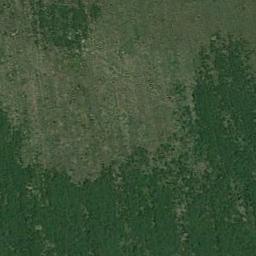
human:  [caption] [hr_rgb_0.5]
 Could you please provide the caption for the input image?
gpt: There is no grass in some parts of the meadow .

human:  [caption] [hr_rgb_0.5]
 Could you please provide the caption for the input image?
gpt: This meadow has different sparsity in different places .

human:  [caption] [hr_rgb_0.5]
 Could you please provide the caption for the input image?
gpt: The meadow is next to the bare land .

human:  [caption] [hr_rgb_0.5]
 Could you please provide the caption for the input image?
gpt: There are four yellow lines on the grass .

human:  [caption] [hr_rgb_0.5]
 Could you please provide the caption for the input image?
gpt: A sparse meadow with some green grass .